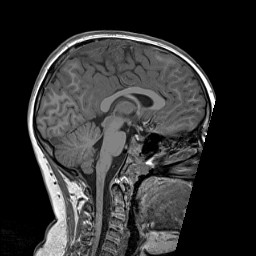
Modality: T1w
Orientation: sagittal
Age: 10
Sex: male
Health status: ill